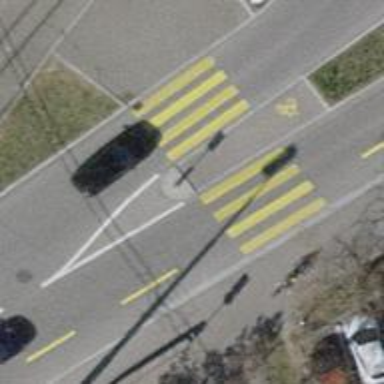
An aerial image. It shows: Kerb barrier.